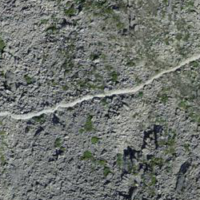
EUNIS habitat code: 48
Species observed at this site:
Bartsia alpina